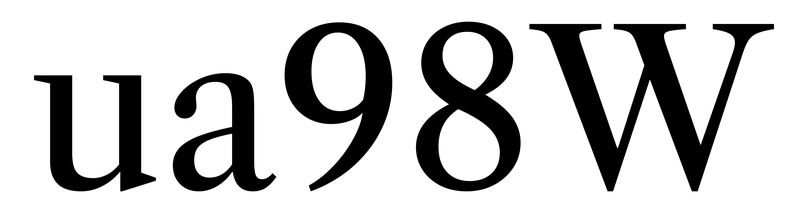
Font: LibreCaslonText_Regular